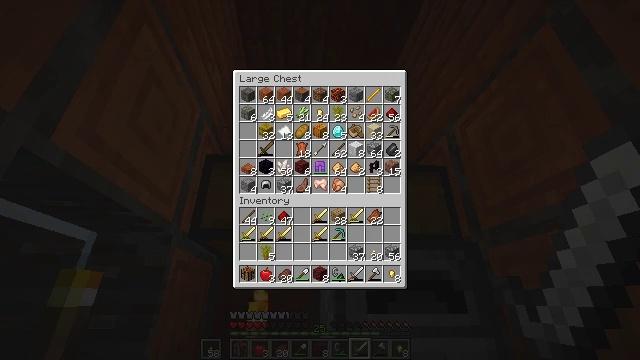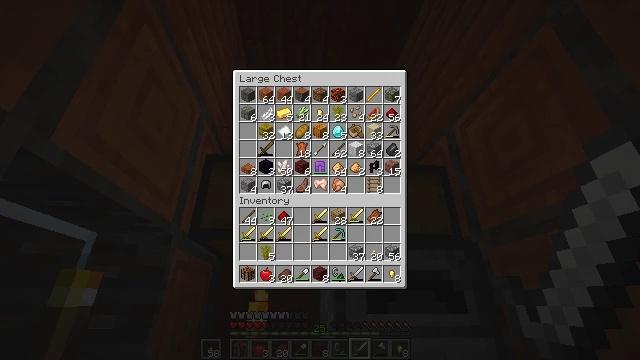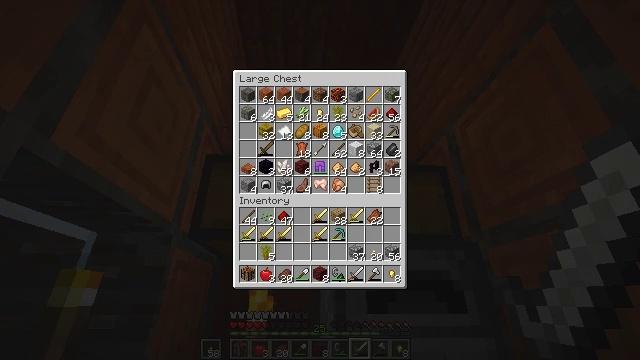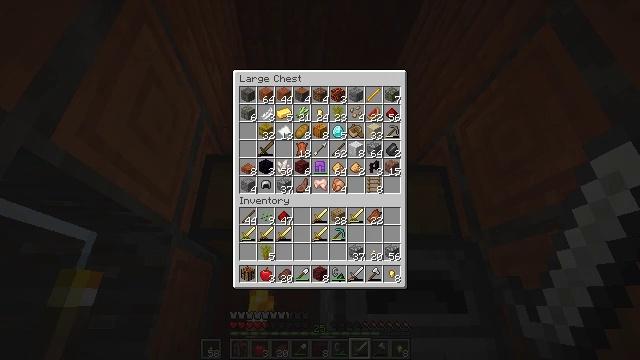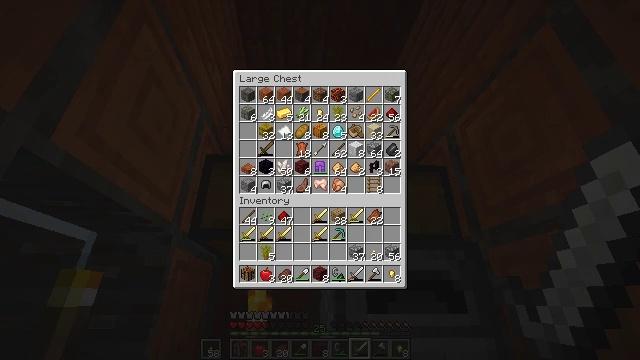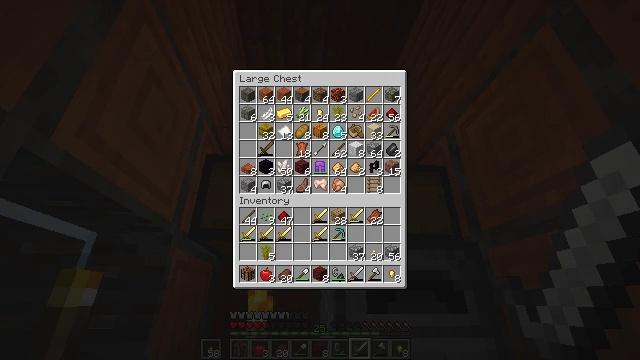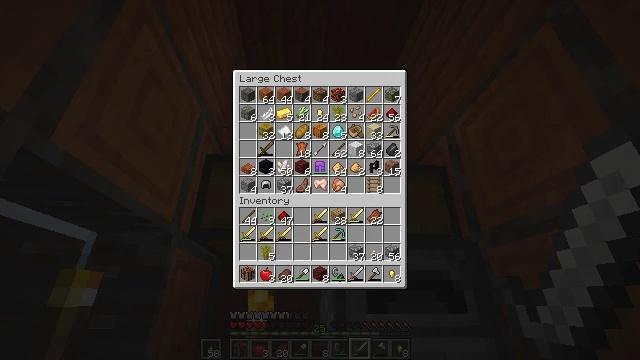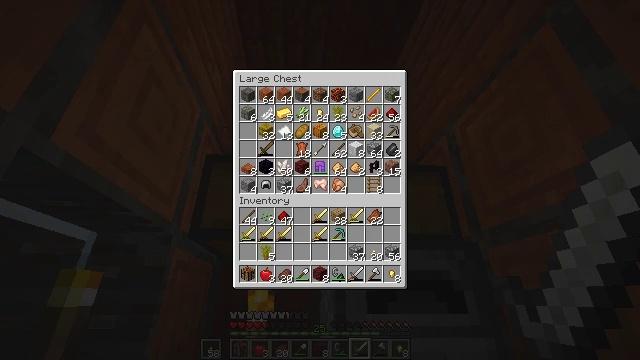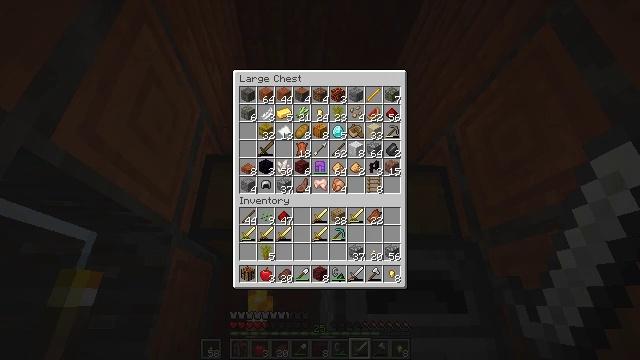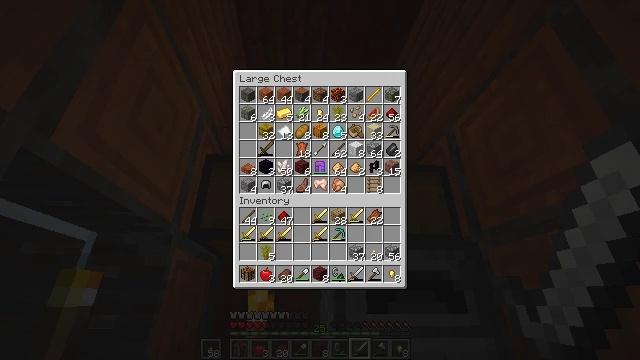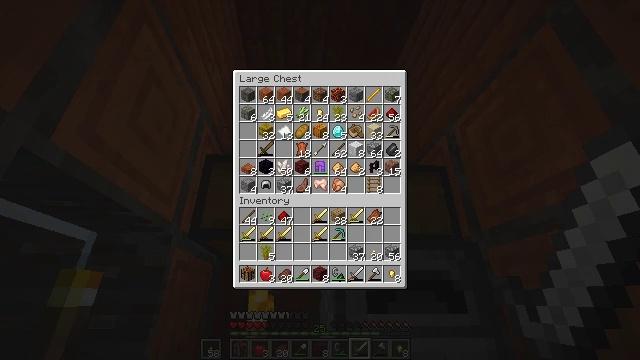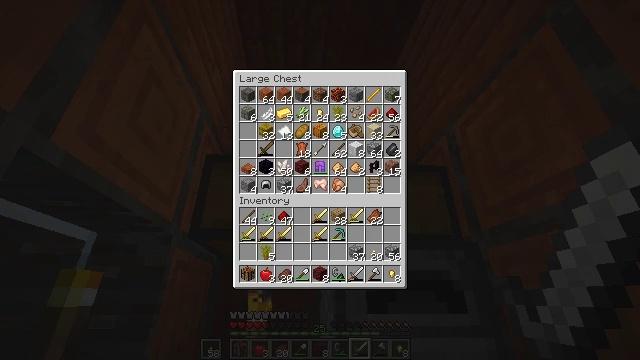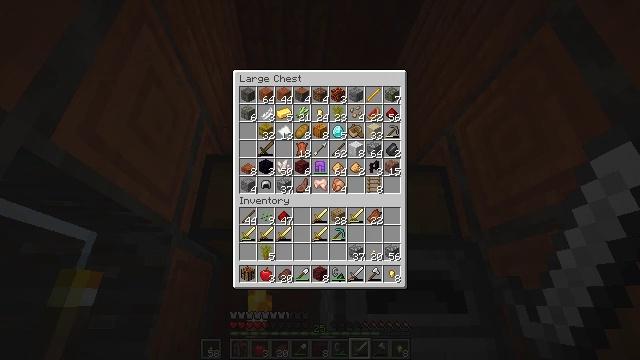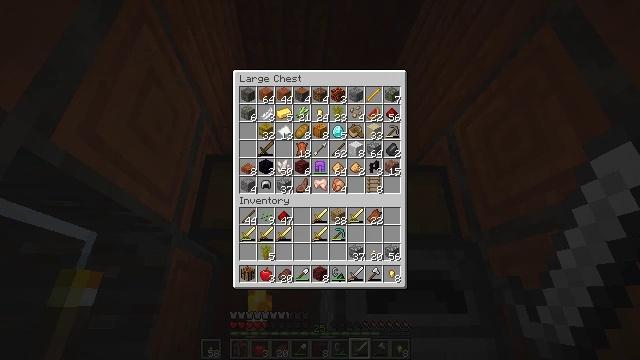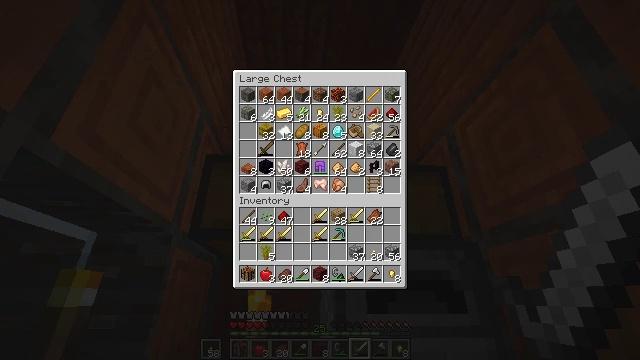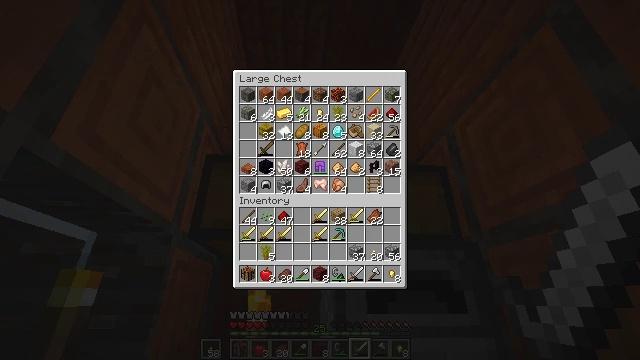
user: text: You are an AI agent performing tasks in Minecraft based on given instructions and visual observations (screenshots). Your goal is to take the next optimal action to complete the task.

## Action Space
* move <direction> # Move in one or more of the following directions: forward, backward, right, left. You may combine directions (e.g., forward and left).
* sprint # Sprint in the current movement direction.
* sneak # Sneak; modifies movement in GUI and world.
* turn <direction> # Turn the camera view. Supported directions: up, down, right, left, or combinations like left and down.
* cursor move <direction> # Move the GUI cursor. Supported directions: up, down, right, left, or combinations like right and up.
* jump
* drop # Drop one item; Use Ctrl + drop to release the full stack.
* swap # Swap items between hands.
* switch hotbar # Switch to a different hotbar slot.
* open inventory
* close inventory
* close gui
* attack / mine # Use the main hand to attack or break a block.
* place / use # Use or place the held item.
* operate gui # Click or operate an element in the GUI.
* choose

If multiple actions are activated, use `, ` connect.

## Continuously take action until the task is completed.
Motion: motion action
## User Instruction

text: Use a crafting table to craft a diamond sword.
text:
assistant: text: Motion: no_op
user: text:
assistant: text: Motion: no_op
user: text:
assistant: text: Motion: no_op
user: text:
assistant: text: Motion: no_op
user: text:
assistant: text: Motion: no_op
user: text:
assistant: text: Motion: no_op
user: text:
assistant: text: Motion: no_op
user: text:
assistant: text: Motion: no_op
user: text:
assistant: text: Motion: no_op
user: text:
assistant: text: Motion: no_op
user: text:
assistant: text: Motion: no_op
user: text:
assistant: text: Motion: no_op
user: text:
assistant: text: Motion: no_op
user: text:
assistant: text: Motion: no_op
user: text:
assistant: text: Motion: no_op
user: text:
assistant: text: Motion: no_op
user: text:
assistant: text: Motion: no_op
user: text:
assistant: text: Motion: no_op
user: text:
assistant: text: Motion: no_op
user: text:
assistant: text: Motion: no_op
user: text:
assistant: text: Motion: no_op
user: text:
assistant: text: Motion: no_op
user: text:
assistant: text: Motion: no_op
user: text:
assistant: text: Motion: no_op
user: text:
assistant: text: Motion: no_op
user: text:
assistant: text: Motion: no_op
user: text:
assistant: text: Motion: no_op
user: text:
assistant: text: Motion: no_op
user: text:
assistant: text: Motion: no_op
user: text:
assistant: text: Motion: no_op